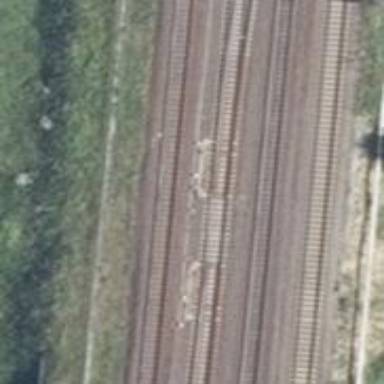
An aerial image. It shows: Railway with electrified contact lines.